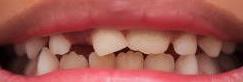
Condition: hypodontia